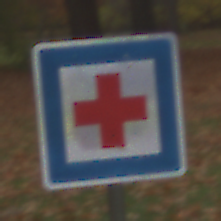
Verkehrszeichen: ErsteHilfe
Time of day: Midday
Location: Outdoor (Nature)
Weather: Overcast
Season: Autumn
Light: Natural